Aerial crown-view tile of a tropical tree (Barro Colorado Island, Panama), acquired 20240611:
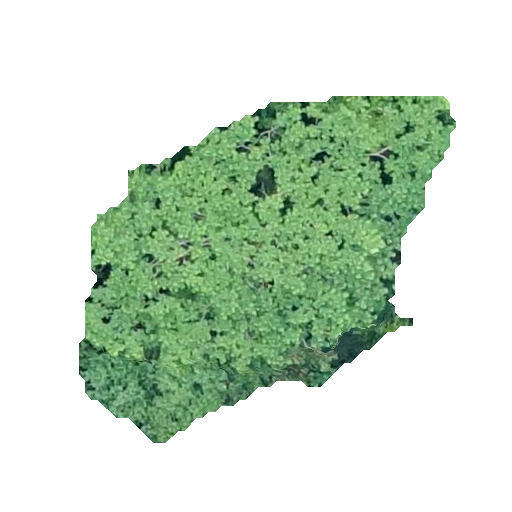
Species: Zanthoxylum ekmanii
GBIF accepted scientific name: Zanthoxylum ekmanii
Crown area: 133.838 m²